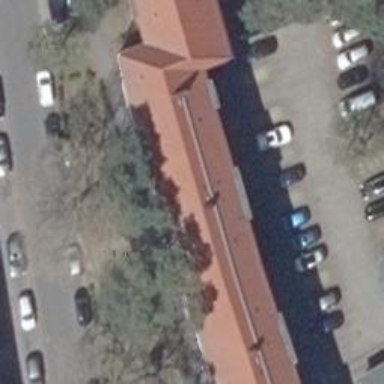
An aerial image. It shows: Hipped roof on residential building.